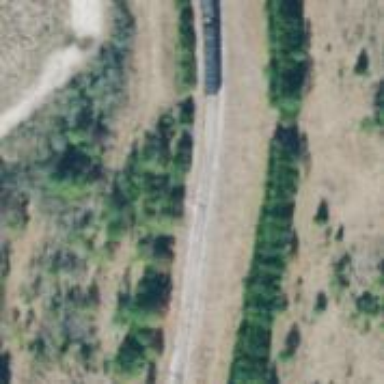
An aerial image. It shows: Railway spur service.